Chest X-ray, PA view. Patient: 32 years old, sex M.
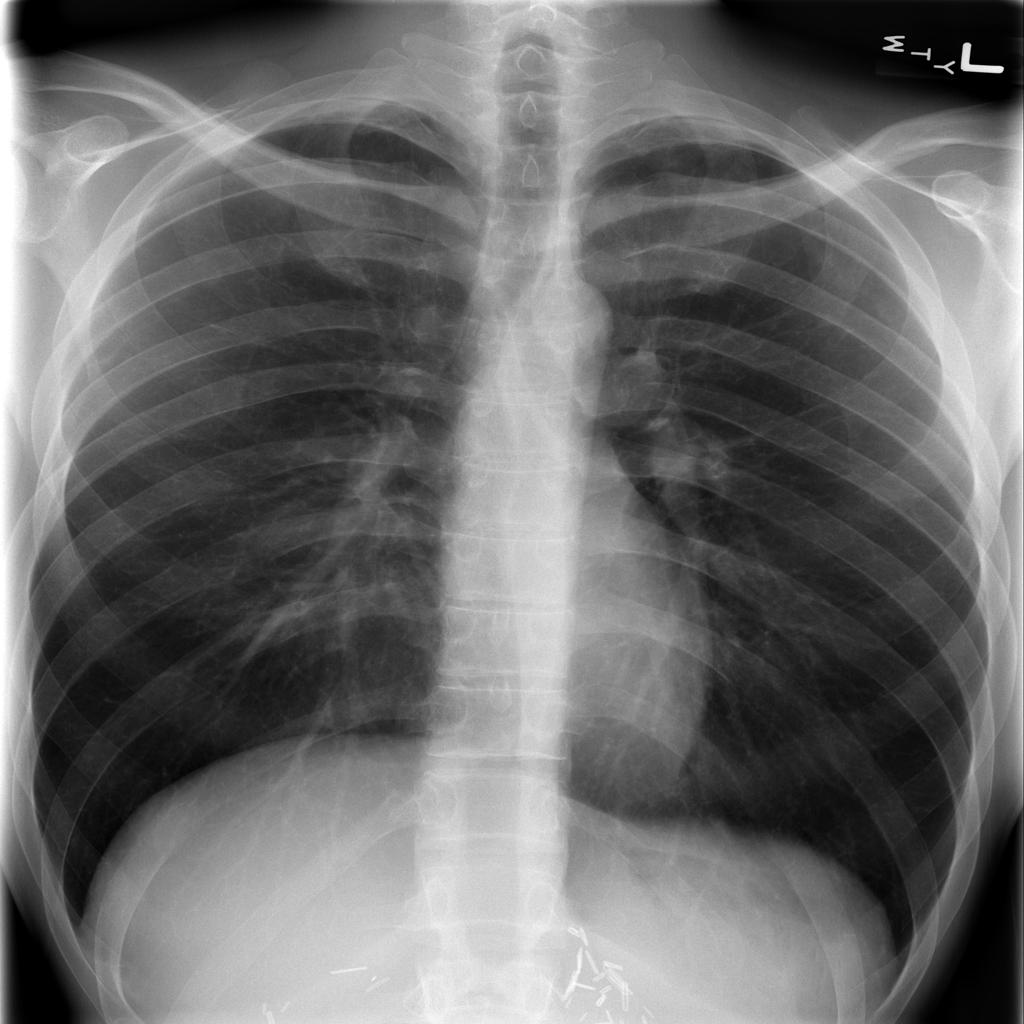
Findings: No Finding